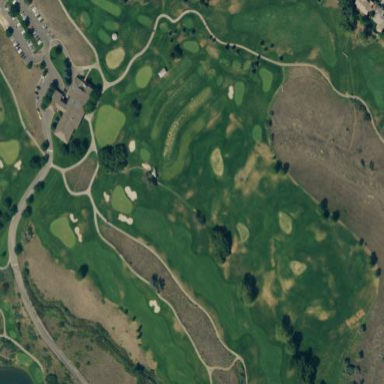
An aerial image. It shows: Area of rough grass used for golf.